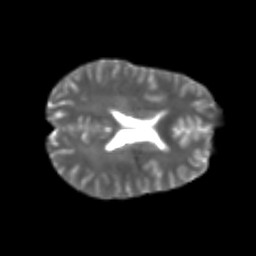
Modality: T2w
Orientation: axial
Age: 22
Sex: male
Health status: healthy
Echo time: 0.074 s